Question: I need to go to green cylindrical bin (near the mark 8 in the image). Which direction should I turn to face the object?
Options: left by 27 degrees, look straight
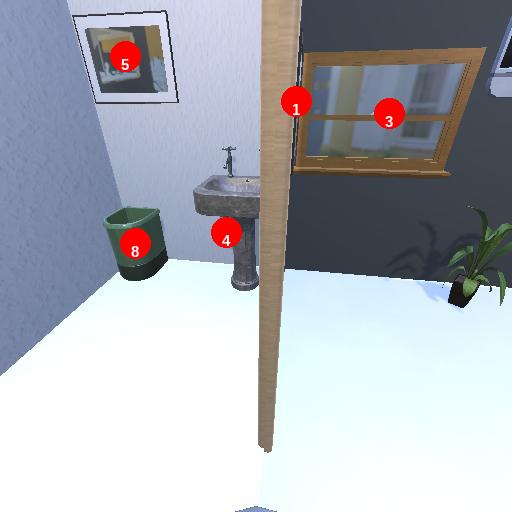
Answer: left by 27 degrees